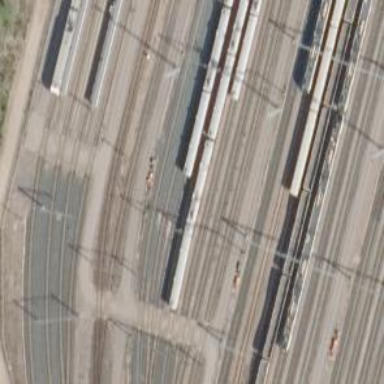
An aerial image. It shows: Rail yard with electrified contact lines for the railway.